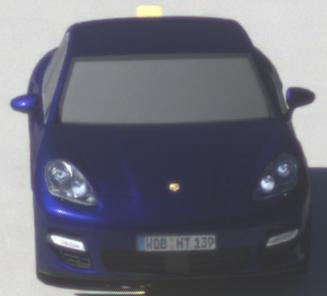
Make: Porsche
Model: Panamera
Detailed model: Panamera (970)
Model produced from: 2010/05
Model produced until: 2013/04
Doors: 5
Color: blue
Road condition: dry road
Daytime: morning or afternoon
Contrast: high contrast